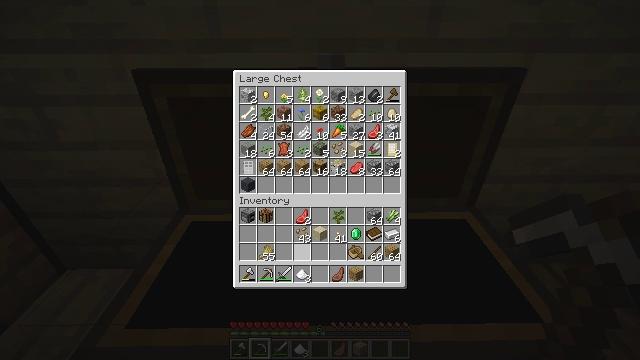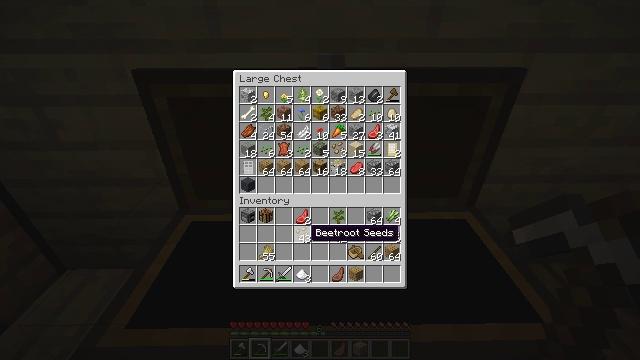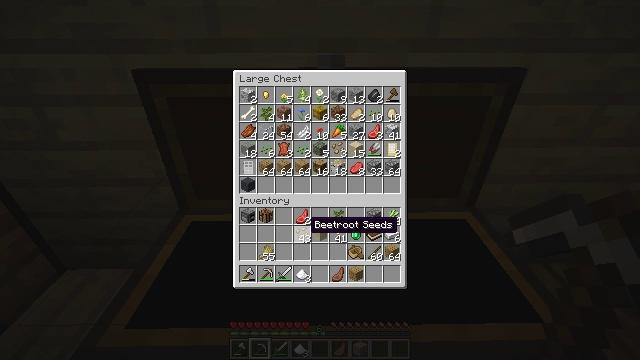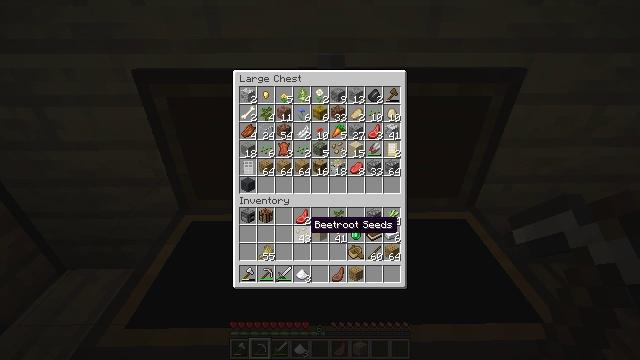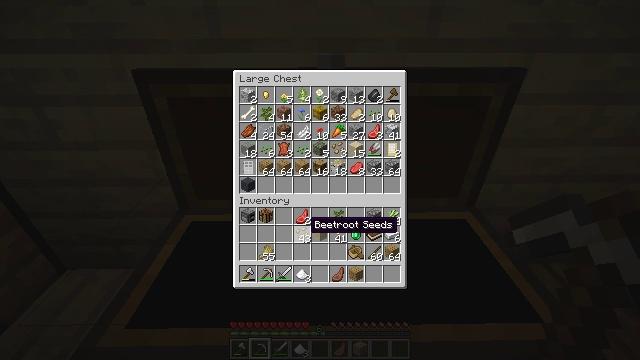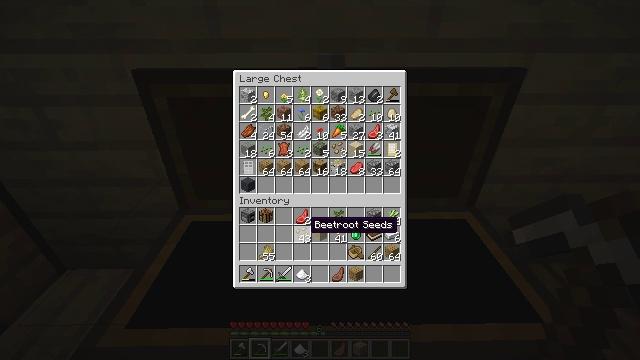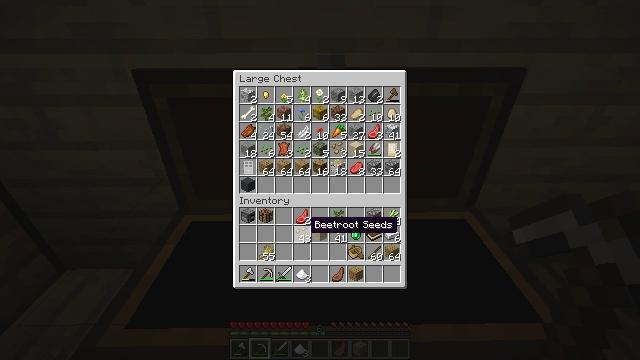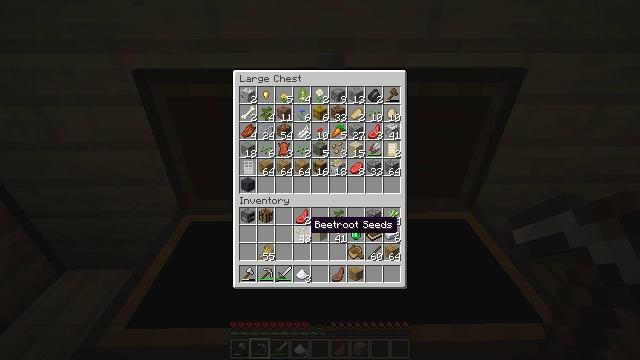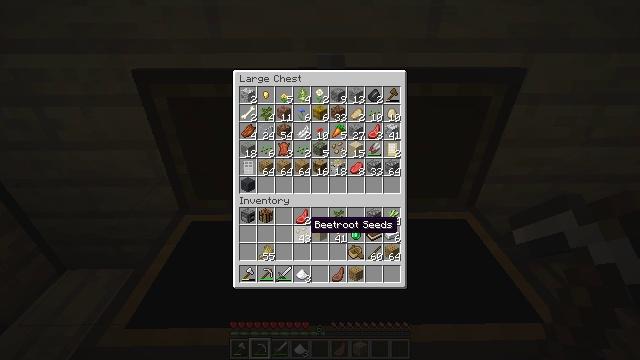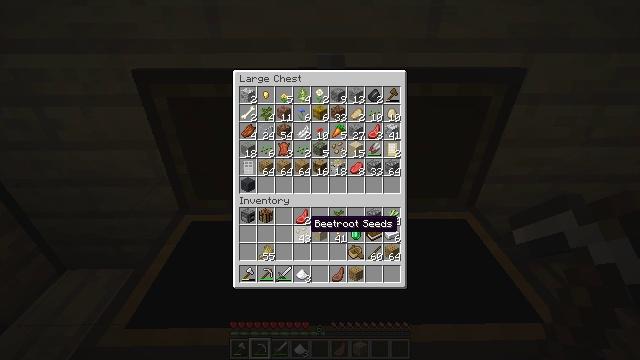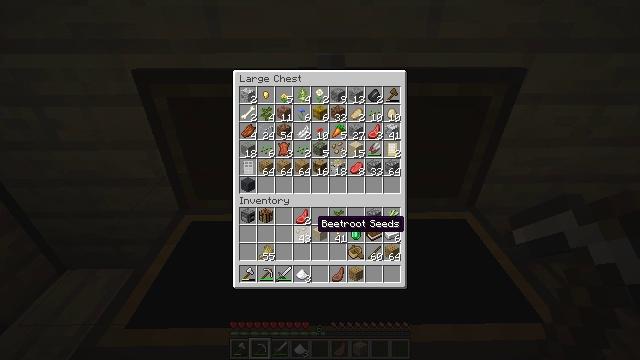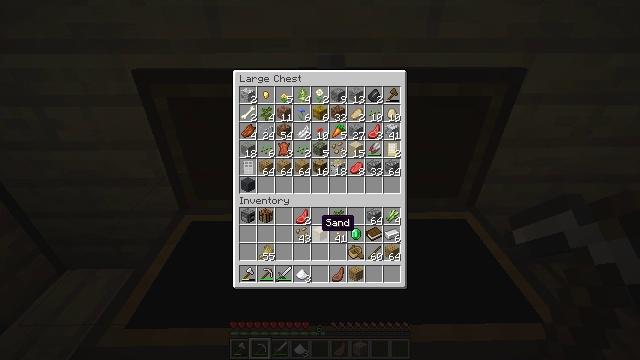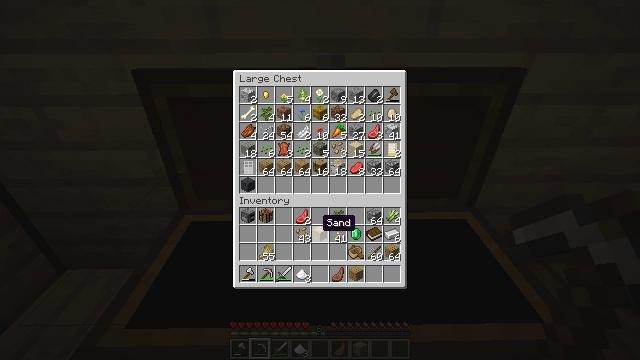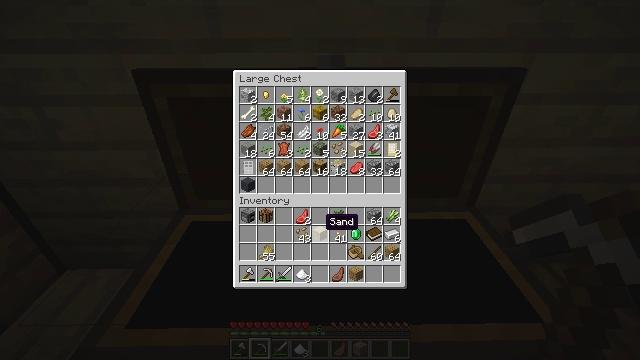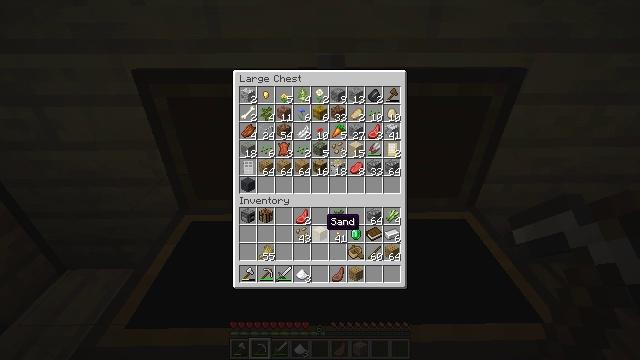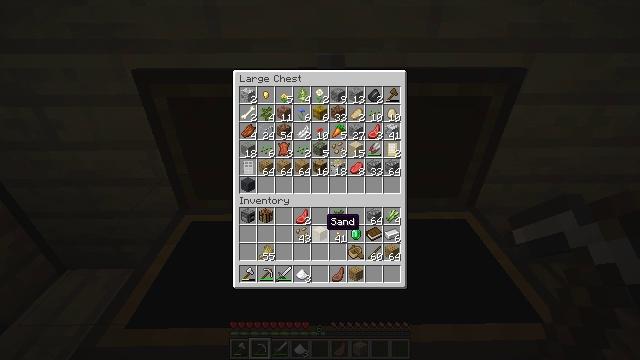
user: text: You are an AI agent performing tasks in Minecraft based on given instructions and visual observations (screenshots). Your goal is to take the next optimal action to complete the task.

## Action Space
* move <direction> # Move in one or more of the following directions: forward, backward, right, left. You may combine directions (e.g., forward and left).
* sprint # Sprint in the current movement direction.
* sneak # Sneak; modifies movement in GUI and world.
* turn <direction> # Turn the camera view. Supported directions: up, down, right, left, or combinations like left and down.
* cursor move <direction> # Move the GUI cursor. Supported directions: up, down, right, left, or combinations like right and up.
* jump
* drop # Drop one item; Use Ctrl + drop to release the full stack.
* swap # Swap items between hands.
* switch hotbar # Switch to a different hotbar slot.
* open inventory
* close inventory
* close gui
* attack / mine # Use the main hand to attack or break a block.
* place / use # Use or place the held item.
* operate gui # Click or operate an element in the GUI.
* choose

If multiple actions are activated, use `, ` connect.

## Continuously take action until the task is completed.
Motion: motion action
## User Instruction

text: Drop a cooked porkchop.
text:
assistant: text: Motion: no_op
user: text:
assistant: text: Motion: cursor move up
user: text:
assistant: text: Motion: no_op
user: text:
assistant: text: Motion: no_op
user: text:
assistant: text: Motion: no_op
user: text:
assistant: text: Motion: no_op
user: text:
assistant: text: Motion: no_op
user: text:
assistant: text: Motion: no_op
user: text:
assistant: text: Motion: no_op
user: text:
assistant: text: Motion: cursor move right
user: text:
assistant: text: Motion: no_op
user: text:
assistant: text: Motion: no_op
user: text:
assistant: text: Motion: no_op
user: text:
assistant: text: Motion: no_op
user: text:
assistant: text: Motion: no_op
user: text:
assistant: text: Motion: no_op
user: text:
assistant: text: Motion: no_op
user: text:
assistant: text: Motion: no_op
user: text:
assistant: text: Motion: no_op
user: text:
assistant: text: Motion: no_op
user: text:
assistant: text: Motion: no_op
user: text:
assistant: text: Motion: no_op
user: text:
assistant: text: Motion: no_op
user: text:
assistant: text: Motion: no_op
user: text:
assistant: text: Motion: no_op
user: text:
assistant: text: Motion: no_op
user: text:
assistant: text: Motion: no_op
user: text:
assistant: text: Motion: no_op
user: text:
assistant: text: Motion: no_op
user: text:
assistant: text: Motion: no_op